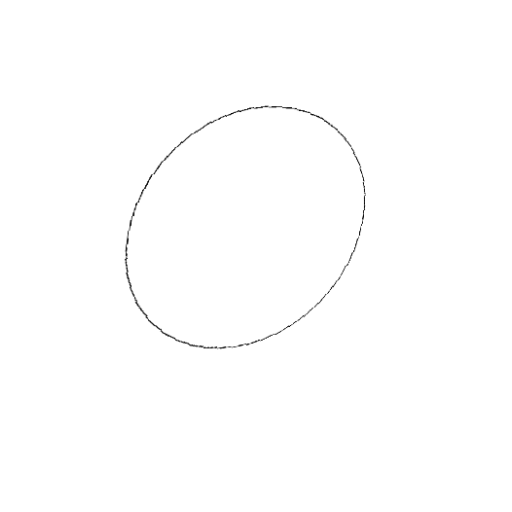
Crossing number: 0